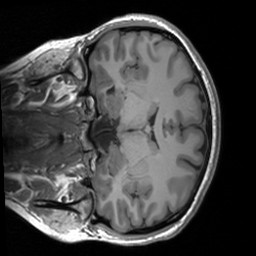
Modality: T1w
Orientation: coronal
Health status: healthy
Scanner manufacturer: siemens
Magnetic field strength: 3 T
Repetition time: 1.9 s
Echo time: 0.00226 s